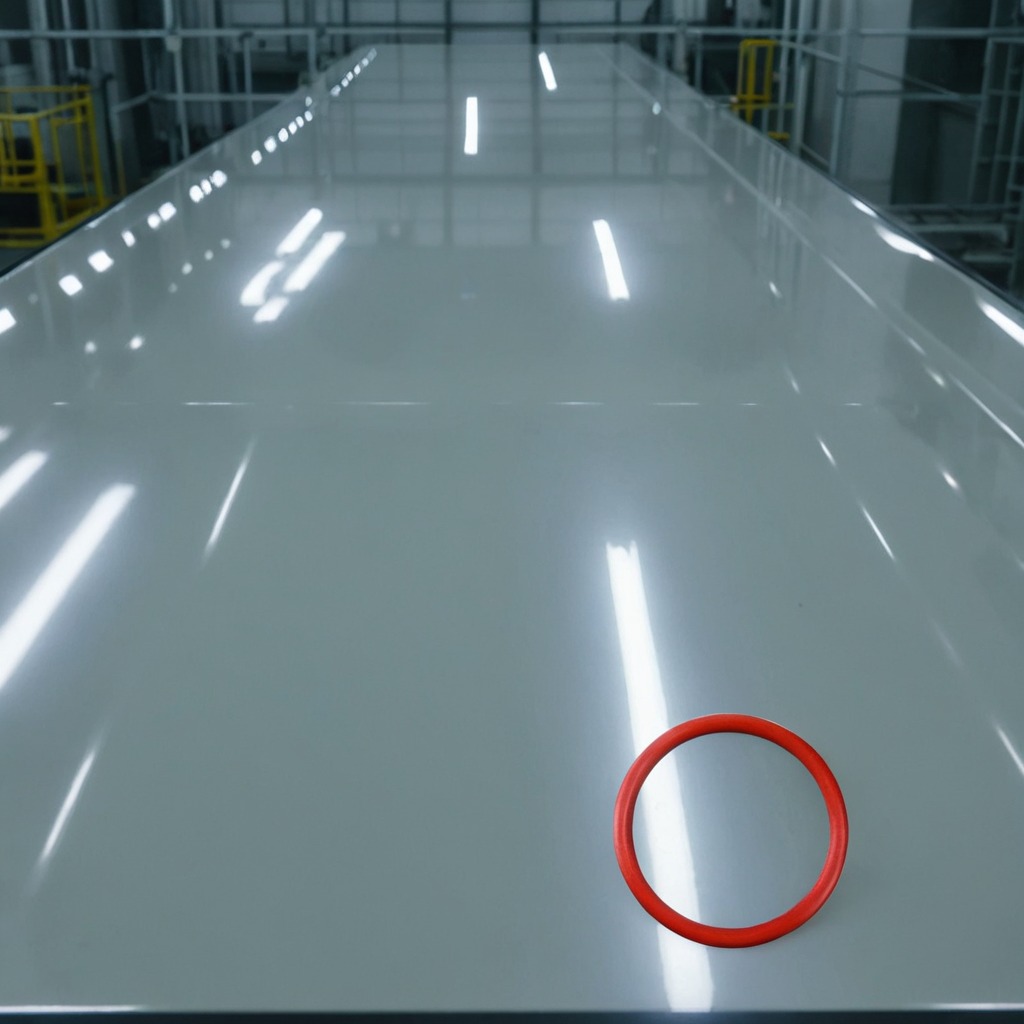
A rubber O-ring is lying on the high-gloss table in a ship maintenance bay industrial lighting.